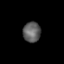
Tissue: lung
Cell type: Myeloid cells
Senescence score: 0.1928
Nuclear area (px): 353
Mean DAPI intensity: 94.524